Question: I have a UITableView that I'm trying to give a clear background to show an ImageView in the background but the background is white and I'm not sure why.
Here is my code:
'''
#import "GRSYouTubeFeed.h"
#import "RSSChannel.h"
#import "RSSItem.h"
#import "WebViewController.h"
#import "DTCustomColoredAccessory.h"
#import "SVProgressHUD.h"
#import "TWTSideMenuViewController.h"
#import "UIImage+ImageEffects.h"
@implementation GRSYouTubeFeed
{
UIActivityIndicatorView *loadingIndicator;
}
@synthesize webViewController;
- (void)viewDidLoad
{
UIImage *normalBackground = [UIImage imageNamed:@"MenuBackground.png"];
UIImage *effectImage = [normalBackground applyDarkEffect];
UIImageView *blurredBackground = [[UIImageView alloc]init];
blurredBackground.image = effectImage;
UIBarButtonItem *openItem = [[UIBarButtonItem alloc] initWithTitle:@"Menu" style:UIBarButtonItemStylePlain target:self action:@selector(openButtonPressed)];
self.navigationItem.leftBarButtonItem = openItem;
self.tableView = [[UITableView alloc] initWithFrame:CGRectZero style:UITableViewStyleGrouped];
self.tableView.backgroundColor = [UIColor clearColor];
[self.tableView setBackgroundView:blurredBackground];
self.title = @"YouTube";
UISwipeGestureRecognizer *swipeRecognizer = [[UISwipeGestureRecognizer alloc]initWithTarget:self action:@selector(swipeRight:)];
swipeRecognizer.direction = UISwipeGestureRecognizerDirectionRight;
[self.view addGestureRecognizer:swipeRecognizer];
[[SVProgressHUD appearance]setHudBackgroundColor:[UIColor whiteColor]];
[[SVProgressHUD appearance]setHudForegroundColor:[UIColor blackColor]];
[SVProgressHUD showWithStatus:@"Loading"];
// [SVProgressHUD showWithStatus:@"Loading" maskType:SVProgressHUDMaskTypeGradient];
}
- (IBAction)swipeRight:(UIGestureRecognizer *)sender
{
[self.sideMenuViewController openMenuAnimated:YES completion:nil];
}
- (void)openButtonPressed
{
[self.sideMenuViewController openMenuAnimated:YES completion:nil];
}
- (void)viewDidDisappear:(BOOL)animated
{
[SVProgressHUD dismiss];
}
- (void)parser:(NSXMLParser *)parser didStartElement:(NSString *)elementName namespaceURI:(NSString *)namespaceURI qualifiedName:(NSString *)qName attributes:(NSDictionary *)attributeDict
{
NSLog(@"%@ found a %@ element", self, elementName);
if ([elementName isEqual:@"channel"])
{
// If the parser saw a channel, create new instance, store in our ivar
channel = [[RSSChannel alloc]init];
// Give the channel object a pointer back to ourselves for later
[channel setParentParserDelegate:self];
// Set the parser's delegate to the channel object
[parser setDelegate:channel];
}
}
- (NSInteger)tableView:(UITableView *)tableView numberOfRowsInSection:(NSInteger)section
{
// return 0;
NSLog(@"channel items %d", [[channel items]count]);
return [[channel items]count];
}
- (CGFloat)tableView:(UITableView *)tableView heightForRowAtIndexPath:(NSIndexPath *)indexPath
{
return 50;
}
- (UITableViewCell *)tableView:(UITableView *)tableView cellForRowAtIndexPath:(NSIndexPath *)indexPath
{
// return nil;
UIImage *normalBackground = [UIImage imageNamed:@"MenuBackground.png"];
UIImage *effectImage = [normalBackground applyDarkEffect];
UIImageView *blurredBackground = [[UIImageView alloc]init];
blurredBackground.image = effectImage;
tableView.backgroundView = blurredBackground;
UITableViewCell *cell = [tableView dequeueReusableCellWithIdentifier:@"UITableViewCell"];
if (cell == nil)
{
cell = [[UITableViewCell alloc]initWithStyle:UITableViewCellStyleSubtitle reuseIdentifier:@"UITableViewCell"];
cell.textLabel.font=[UIFont systemFontOfSize:16.0];
}
RSSItem *item = [[channel items]objectAtIndex:[indexPath row]];
NSDateFormatter *formatter = [[NSDateFormatter alloc]init];
[formatter setDateFormat:@"EEE, dd MMM yyyy HH:mm:ssZ"];
NSDate *pubDate = [formatter dateFromString:[item date]];
[formatter setDateStyle:NSDateFormatterMediumStyle];
NSString *dateString = [formatter stringFromDate:pubDate];
NSLog(@"Date String: %@", dateString);
[[cell textLabel]setText:[item title]];
NSLog(@"Date: %@", [item date]);
tableView.backgroundColor = [UIColor clearColor];
cell.textLabel.backgroundColor = [UIColor clearColor];
cell.textLabel.textColor = [UIColor whiteColor];
DTCustomColoredAccessory *accessory = [DTCustomColoredAccessory accessoryWithColor:cell.textLabel.textColor];
cell.accessoryView =accessory;
return cell;
}
- (void)fetchEntries
{
// Create a new data container for the stuff that comes back from the service
xmlData = [[NSMutableData alloc]init];
// Construct a URL that will ask the service for what you want -
// note we can concatenate literal strings together on multiple lines in this way - this results in a single NSString instance
NSURL *url = [NSURL URLWithString:@"http://gdata.youtube.com/feeds/base/users/LittleHeartRecords/uploads?alt=rss&v=2&orderby=published&client=ytapi-youtube-profile"];
// Put that URL into an NSURLRequest
NSURLRequest *req = [NSURLRequest requestWithURL:url];
// Create a connection that will exchange this request for data from the URL
connection = [[NSURLConnection alloc]initWithRequest:req delegate:self startImmediately:YES];
}
- (id)initWithStyle:(UITableViewStyle)style
{
self = [super initWithStyle:style];
if (self)
{
[self fetchEntries];
}
return self;
}
// This method will be called several times as the data arrives
- (void)connection:(NSURLConnection *)conn didReceiveData:(NSData *)data
{
// Add the incoming chunk of data to the container we are keeping
// The data always comes in the correct order
[xmlData appendData:data];
}
- (void)connectionDidFinishLoading:(NSURLConnection *)conn
{
/* We are just checking to make sure we are getting the XML
NSString *xmlCheck = [[NSString alloc]initWithData:xmlData encoding:NSUTF8StringEncoding];
NSLog(@"xmlCheck = %@", xmlCheck);*/
// [loadingIndicator stopAnimating];
[SVProgressHUD dismiss];
// Create the parser object with the data received from the web service
NSXMLParser *parser = [[NSXMLParser alloc]initWithData:xmlData];
// Give it a delegate
[parser setDelegate:self];
//Tell it to start parsing - the document will be parsed and the delegate of NSXMLParser will get all of its delegate messages sent to it before this line finishes execution - it is blocking
[parser parse];
// Get rid of the XML data as we no longer need it
xmlData = nil;
// Reload the table.. for now, the table will be empty
[[self tableView]reloadData];
NSLog(@"%@
%@
%@
", channel, [channel title], [channel infoString]);
}
- (void)connection:(NSURLConnection *)conn didFailWithError:(NSError *)error
{
// Release the connection object, we're done with it
connection = nil;
// Release the xmlData object, we're done with it
xmlData = nil;
[SVProgressHUD dismiss];
// Grab the description of the error object passed to us
NSString *errorString = [NSString stringWithFormat:@"Fetch failed: %@", [error localizedDescription]];
// Create and show an alert view with this error displayed
UIAlertView *av = [[UIAlertView alloc]initWithTitle:@"Error" message:errorString delegate:nil cancelButtonTitle:@"OK" otherButtonTitles:nil];
[av show];
}
- (void)tableView:(UITableView *)tableView didSelectRowAtIndexPath:(NSIndexPath *)indexPath
{
[[webViewController webView]loadRequest:[NSURLRequest requestWithURL:[NSURL URLWithString:@"about:blank"]]];
// Push the web view controller onto the navigation stack - this implicitly creates the web view controller's view the first time through
// [[self navigationController]pushViewController:webViewController animated:YES];
[self.navigationController pushViewController:webViewController animated:YES];
// Grab the selected item
RSSItem *entry = [[channel items]objectAtIndex:[indexPath row]];
NSLog(@"Channel Items: %@", [[channel items]objectAtIndex:[indexPath row]]);
// Construct a URL with the link string of the item
NSURL *url = [NSURL URLWithString:[entry link]];
NSLog(@"Link: %@", [entry link]);
// Construct a request object with that URL
NSURLRequest *req = [NSURLRequest requestWithURL:url];
NSLog(@"URL: %@", url);
// Load the request into the web view
[[webViewController webView]loadRequest:req];
webViewController.hackyURL = url;
NSLog(@"Request: %@", req);
NSLog(@"Title: %@", [entry title]);
NSLog(@"Pub Date: %@", [entry date]);
[tableView deselectRowAtIndexPath:indexPath animated:YES];
}
@end
'''
And this is my result:

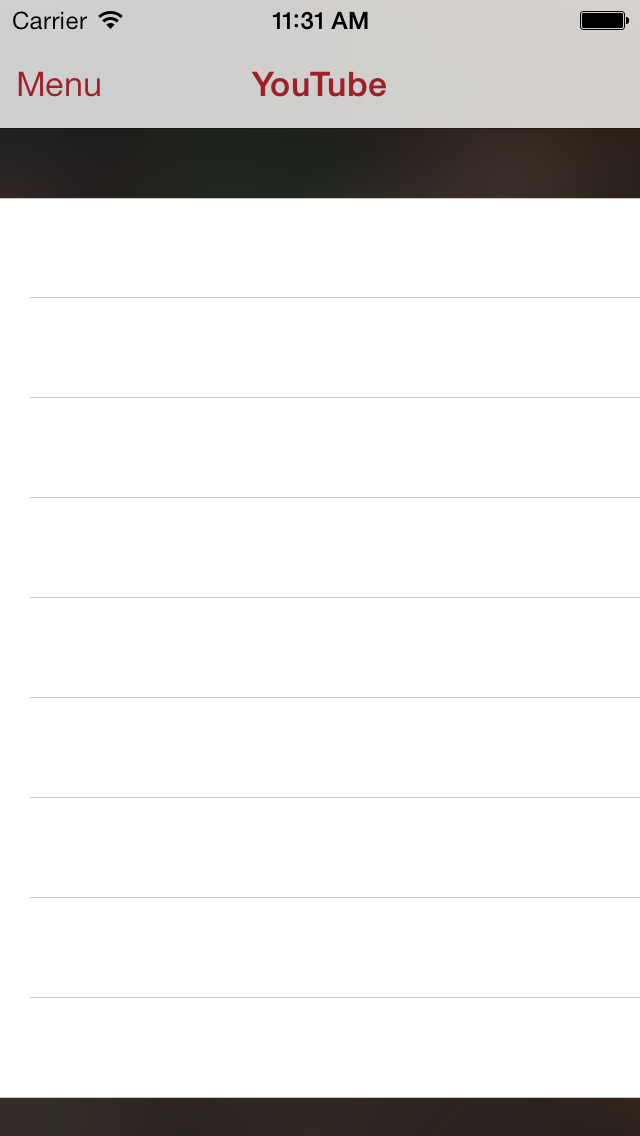
Answer: You also need to set 'clearColor' as a background color for all your cells.